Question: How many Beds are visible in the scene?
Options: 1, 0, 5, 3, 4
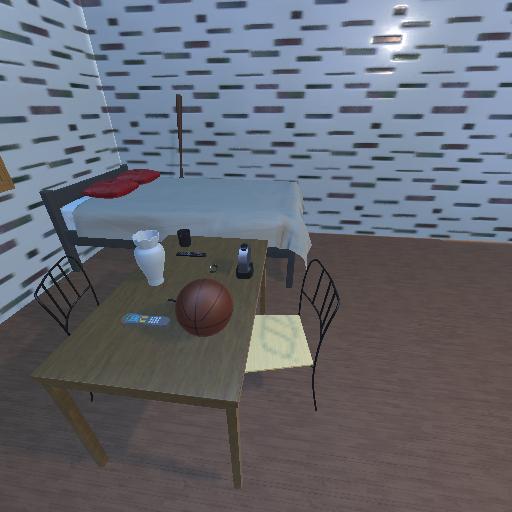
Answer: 1